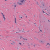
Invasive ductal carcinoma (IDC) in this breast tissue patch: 1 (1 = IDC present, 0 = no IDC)